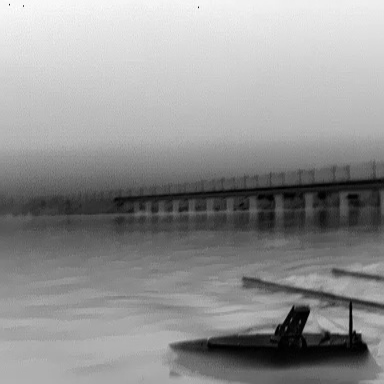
There is a canoe in the infrared image.